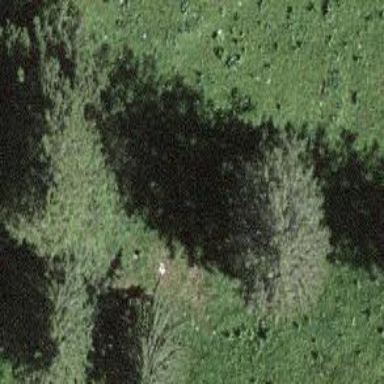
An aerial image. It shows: Forest area predominantly covered with needle-leaved trees.